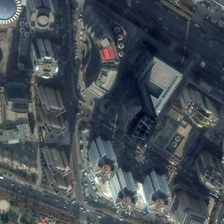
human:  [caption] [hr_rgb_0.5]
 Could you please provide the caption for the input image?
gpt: many buildings are in a commercial area .

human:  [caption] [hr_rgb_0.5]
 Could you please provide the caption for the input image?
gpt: many buildings are in a commercial area .

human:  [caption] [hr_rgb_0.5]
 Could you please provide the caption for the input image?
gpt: many buildings are in a commercial area .

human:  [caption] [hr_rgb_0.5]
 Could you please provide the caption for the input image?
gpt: many buildings are in a commercial area .

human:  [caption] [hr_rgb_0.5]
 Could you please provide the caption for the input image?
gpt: many buildings are in a commercial area .